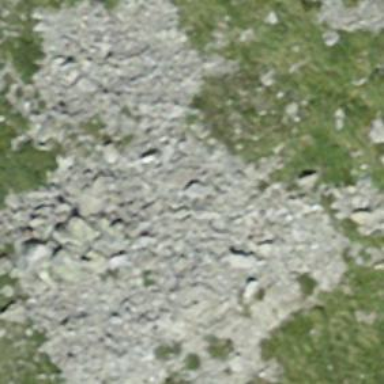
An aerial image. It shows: Scree landscape.